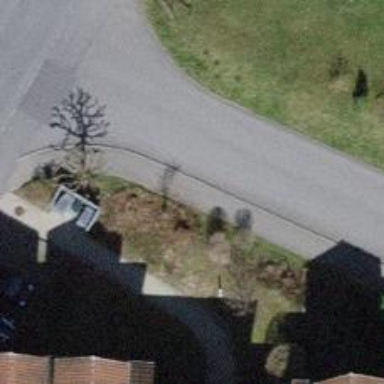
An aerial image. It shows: Sidewalk.